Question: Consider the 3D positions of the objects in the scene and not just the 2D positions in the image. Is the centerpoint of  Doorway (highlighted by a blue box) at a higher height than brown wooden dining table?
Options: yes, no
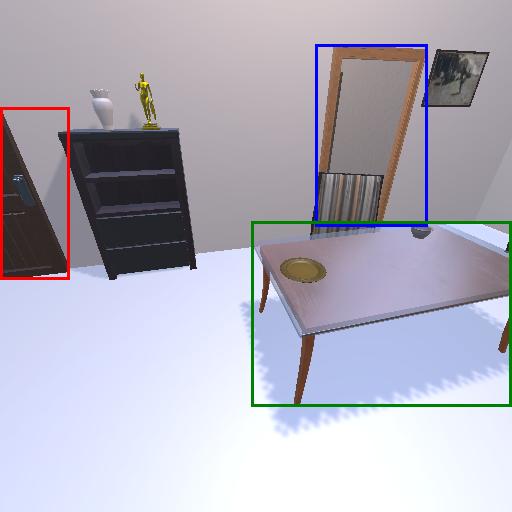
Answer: yes